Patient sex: M
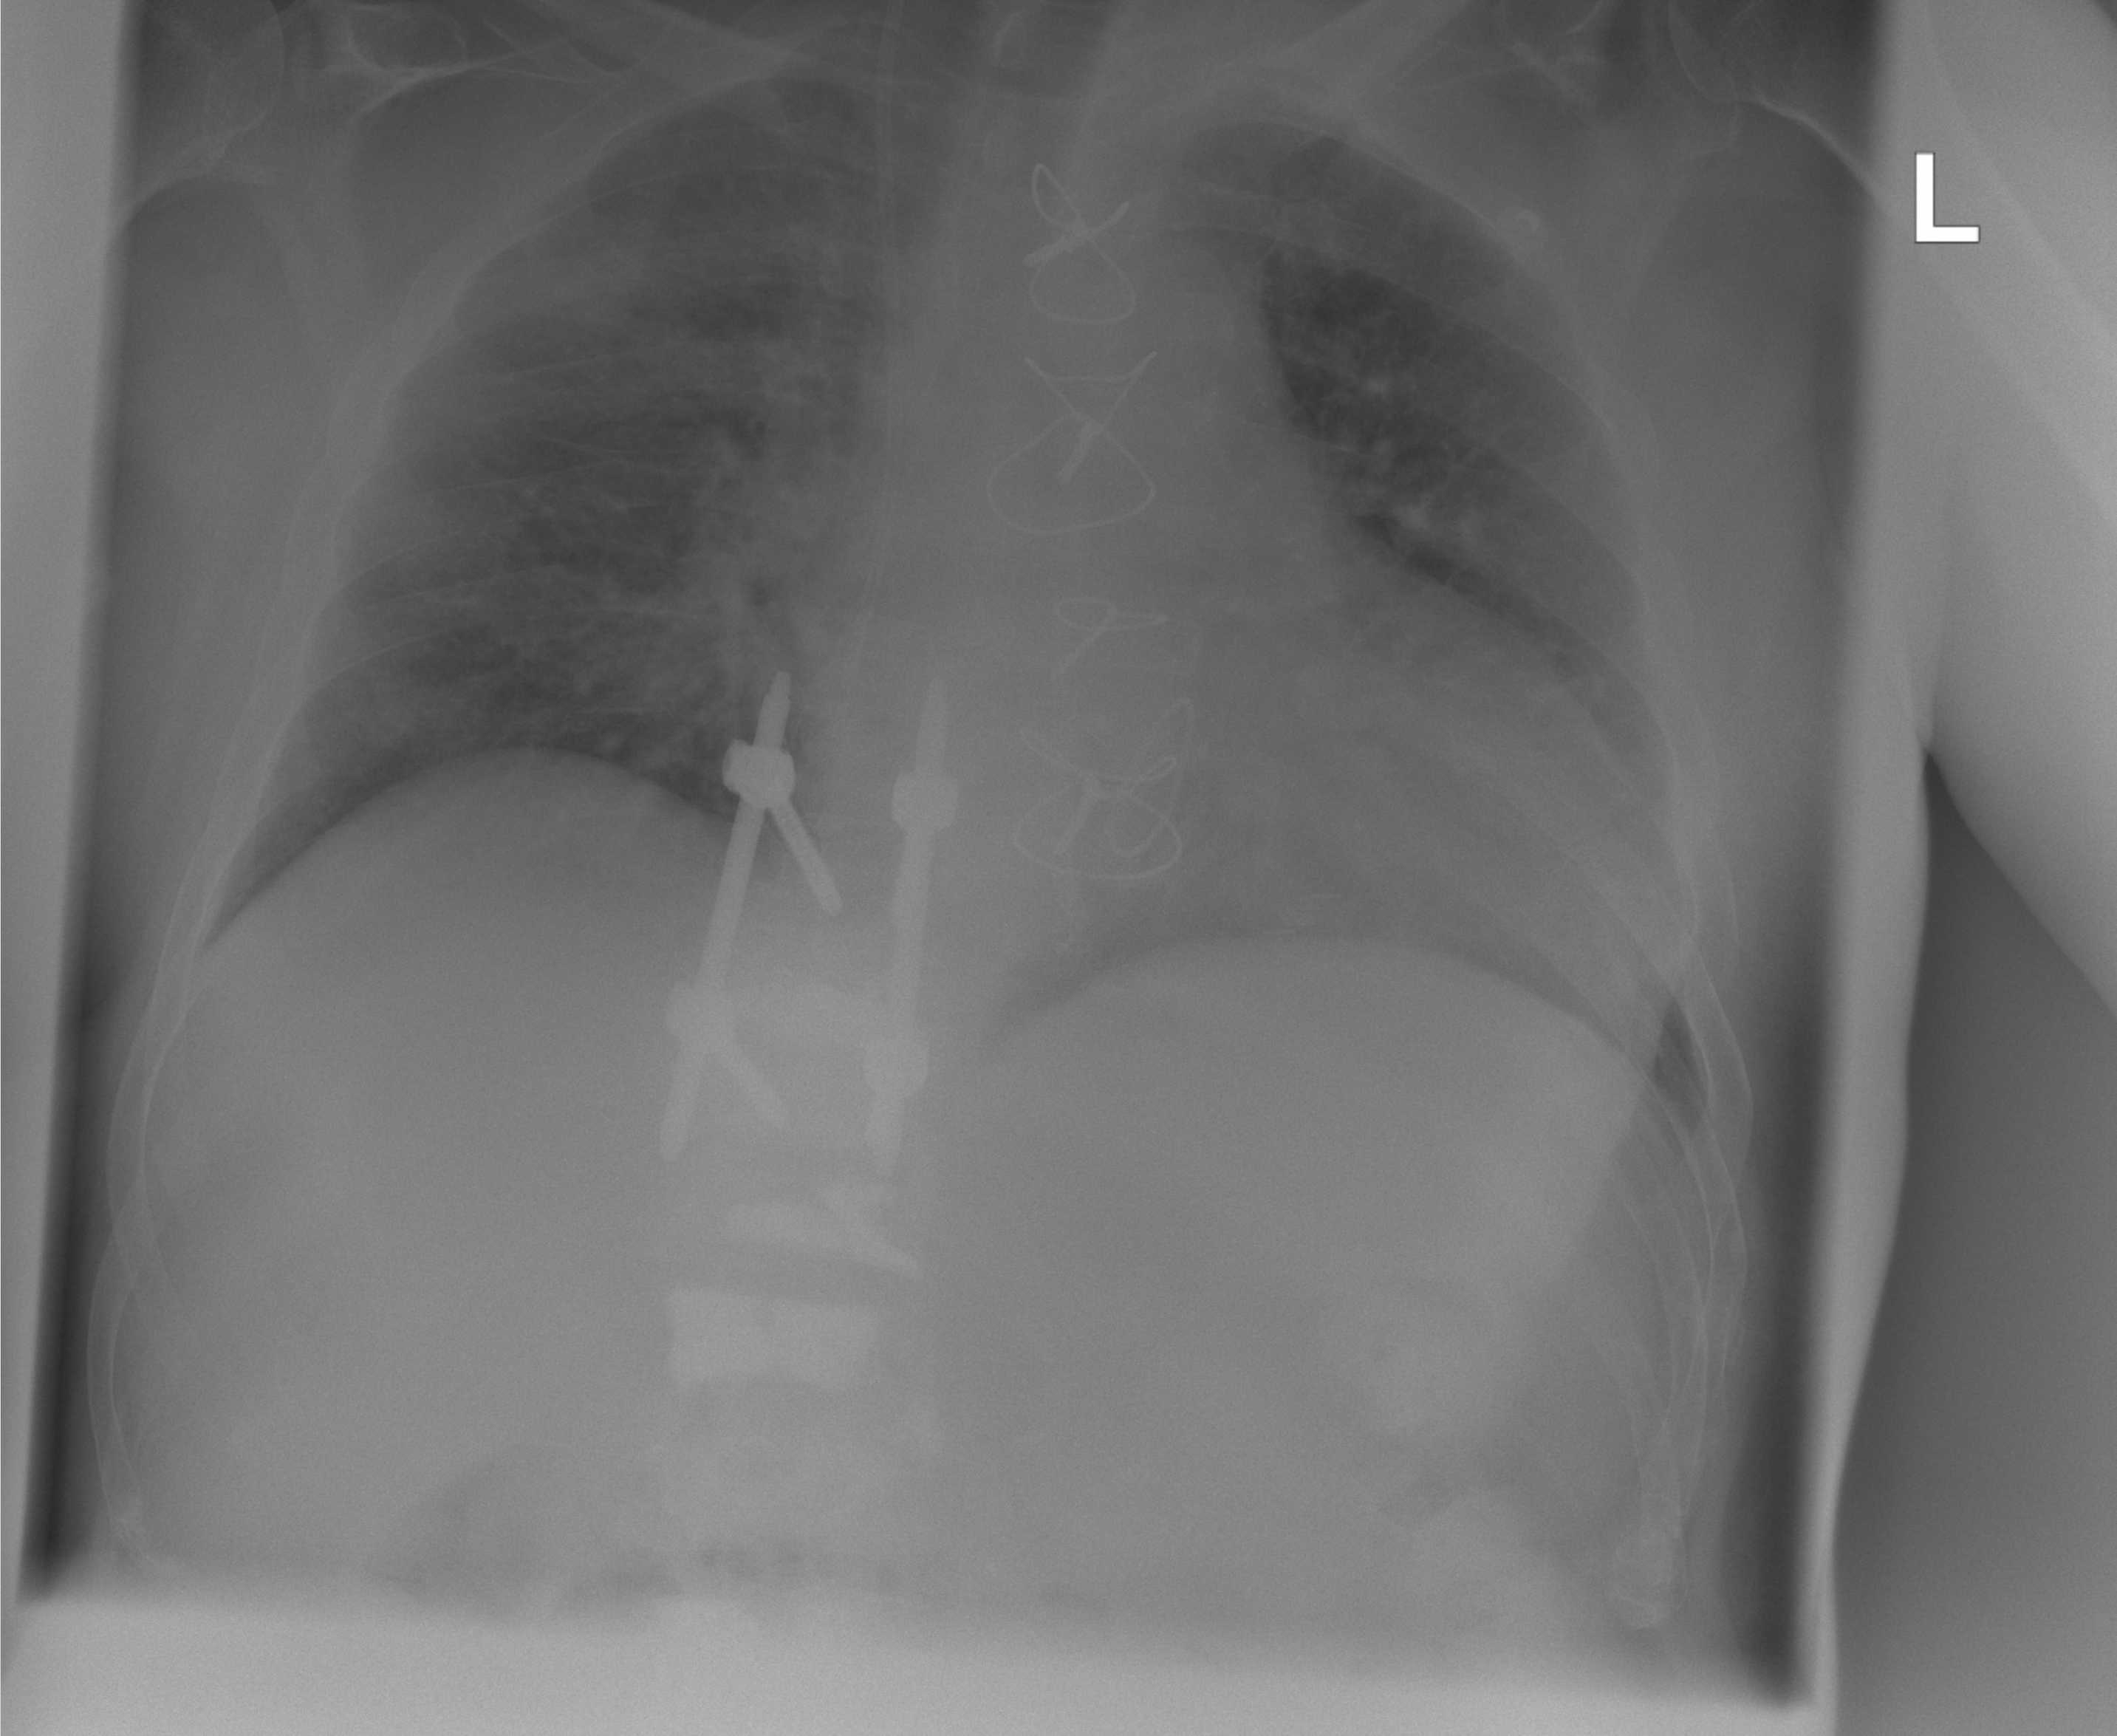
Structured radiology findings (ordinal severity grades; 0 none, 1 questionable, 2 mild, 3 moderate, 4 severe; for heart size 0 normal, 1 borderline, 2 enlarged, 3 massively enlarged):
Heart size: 2
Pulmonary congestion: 2
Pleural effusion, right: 0
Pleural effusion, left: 0
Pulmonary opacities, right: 1
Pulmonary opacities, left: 2
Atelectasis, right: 0
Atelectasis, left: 0